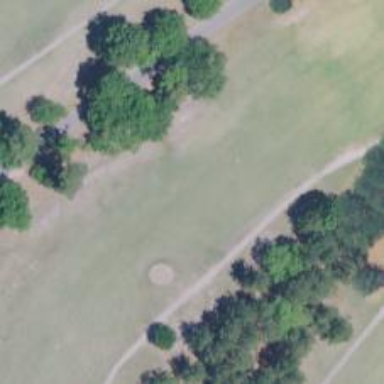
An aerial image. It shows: View of golf hole.